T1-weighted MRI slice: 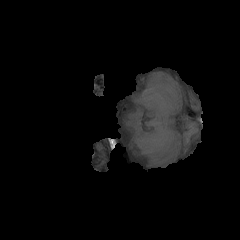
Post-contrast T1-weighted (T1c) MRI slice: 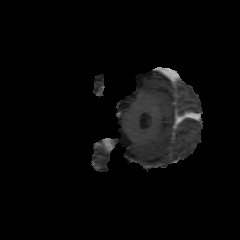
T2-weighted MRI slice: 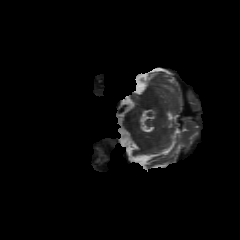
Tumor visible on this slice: no